Question:
the problem is, i know i can center all the three objects in the list correctly using 3 while loops with CSS, but i also know than use 3 whiles loops for something like that is a waste of resources
Also i love if the solution includes order them relative to the "white page" too, which, 3 while loops aproach seems to archieve too
so the question is, how will be the best CSS aproach to do that without the need of call three While loops?
(saving responsiveness)
UPDATE: The thing is, the products, types & Price are all almacenated in a database so to make an easy control and administration of all of them at once, and show them on the list to the people who visit them easier.
The Other stuff, the Styles and the "hidden" is because that divs are the black & white squares, which will actualy be white if there is some of the product remaining, and will be black if's not the case.
The Code related are this ones:
Style.CSS
'''
#TextTitl {
font: 38px/1.1em "Fredericka the Great",fantasy;
color: #5D463E;
}
#stylProdct {
background-color:#fff;
width:75%;
}
.whiteAvbly
{
display:hidden;
background-color:#ffffff;
border: 3px solid #333333;
height:15px;
width:15px;
float:left;
left:12.5%;
position:relative;
}
.blackAvbly
{
display:hidden;
background-color:#380807;
border: 3px solid #333333;
height:15px;
width:15px;
float:left;
left:12.5%;
position:relative;
}
#doscinco {
float:left;
left:25%;
position:relative;
}
#cincuenta {
float:left;
left:50%;
position:relative;
}
#sietecinco {
float:left;
left:75%;
position:relative;
}
'''
verduras.php
'''
<?php
include('conection.php');
echo '<center><section id="stylProdct">';
$Verd = 'Verduras';
$smt = $con->prepare("select * from prodcts WHERE Type = :Verduras Order by PrdName ASC");
$smt->bindParam(':Verduras', $Verd, PDO::PARAM_STR);
$smt->execute();
echo '<br /><br /><H2 id="TextTitl">VERDURAS</H2><br />';
while ($smr = $smt->fetch(PDO::FETCH_ASSOC, PDO::FETCH_ORI_NEXT))
{
$idf = $smr['Availblty'];
$ids = (int) $idf;
echo'<p>';
if($ids > 0)
{
echo '<style>.whiteAvbly{display:show;}</style><div class="whiteAvbly"></div>';
}
else
{
echo '<style>.blackAvbly{display:show;}</style><div class="blackAvbly"></div>';
}
echo '<div id="doscinco">'.nl2br($smr['PrdName']).'</div><div id="cincuenta">'.nl2br($smr['SellType']).'</div><div id="sietecinco">$'.nl2br($smr['Cost']).'</div></p><br />
------------------------------------------------------------------------<br />';
}
echo '</section></center>';
?>
'''
Html
'''
<!doctype html>
<html lang="es">
<head>
<meta charset="UTF-8">
<title>Clone Dinka</title>
<meta name="viewport" content="width=device-width, user-scalable=no, initial-scale=1.0, maximum-scale=1.0, minimum-scale=1.0">
<link rel="stylesheet" type="text/css" href="style.css">
<link rel="stylesheet" type="text/css" href="css/reset.css">
<link rel="stylesheet" type="text/css" href="css/responsive.css">
<link href='http://fonts.googleapis.com/css?family=Chelsea+Market' rel='stylesheet' type='text/css'>
<link href='http://fonts.googleapis.com/css?family=Fredericka+the+Great' rel='stylesheet' type='text/css'>
<script src="http://code.jquery.com/jquery-latest.min.js"></script>
<script src="js/jqwdinka.js"></script>
</head>
<body>
<div class="mullet"></div>
<header>
<div id="BigSist"><img id="hermana" src="imago/upper_logo.png"/> <p class="white">tel</p><p class="black">(+56 9) 65637350</p></div>
<img id="logoc" src="imago/logo.png"/>
<nav>
<div class="container">
<p class="white" id="Tralala">DESPACHO DIRECTO A TU PUERTA</p>
<span>Haz tu pedido / Cotiza</span>
</div>
<ul id="cont">
<li id="than"><a href="main">INICIO</a></li>
<li class="menuHead"><a href="#">PRODUCTOS</a>
<ul id="cont">
<li><a href="verduras">Verduras</a></li>
<li><a href="Frutas">Frutas</a></li>
<li><a href="MoteconHuesillo">Mote con Huesillo</a></li>
</ul>
</li>
<li><a href="ComoComprar">?COMO COMPRAR?</a></li>
<li><a href="Contacto">CONTACTO</a></li>
</ul>
</nav>
</header>
<!--"http://lorempixel.com/g/470/300"-->
<div id="content"></div>
</body>
</html>
'''
Javascript
'''
$(document).ready(function(){
//initial
$('#content').load('main.php');
$('body').load().css('background-image', 'url(' + 'imago_tesla/fondo0.jpg' + ')');
//handle menu clicks
$('ul#cont li a').click(function(e) {
e.preventDefault()
var page = $(this).attr('href');
$('#content').load(page + '.php');
var pageImages = {
'main': 'imago_tesla/fondo0.jpg',
'verduras': 'imago_tesla/fondo4.jpg',
'Frutas': 'imago_tesla/fondo4.jpg',
'MoteconHuesillo': 'imago_tesla/fondo4.jpg',
'ComoComprar': 'imago_tesla/fondo2.jpg',
'Contacto': 'imago_tesla/fondo.jpg'
}
$('body').css('background-image', 'url(' + pageImages[page] + ')');
});
});
'''
That must be
Please, feel free to ask for clarification, comment, answer, suggest, etc... all the help feedback wherever's the nature of this would be most welcome.
Thanks in advance!
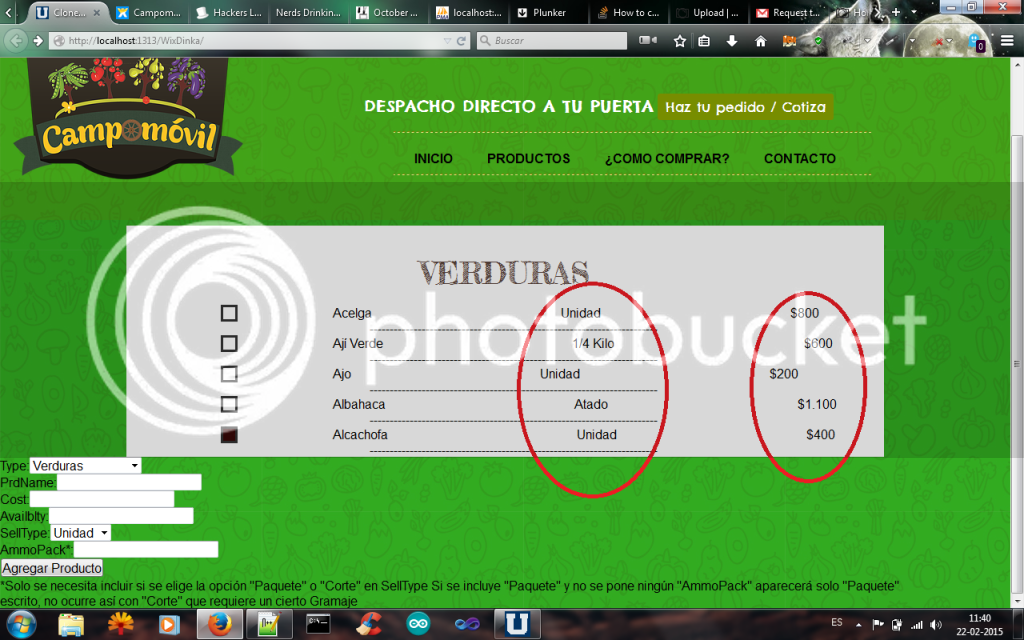
Answer: Best use with '<table>'s, but if must use '<div>' either you set specific sizes (is not the best option) or, you surround each column in a separate '<div>' example:
'''
<!-- Column products -->
<div>
<!-- Product lines -->
<div>Product 1</div>
<div>Product 2</div>
<div>Product 3</div>
<div>...</div>
</div>
<!-- Column units -->
<div>
<!-- Product lines -->
<div>kg</div>
<div>l</div>
<div>2/kg</div>
<div>...</div>
</div>
<!-- Column prices -->
<div>
<!-- Product lines -->
<div>800$</div>
<div>200$</div>
<div>342$</div>
<div>...</div>
</div>
'''
And set your formatings to make them inline